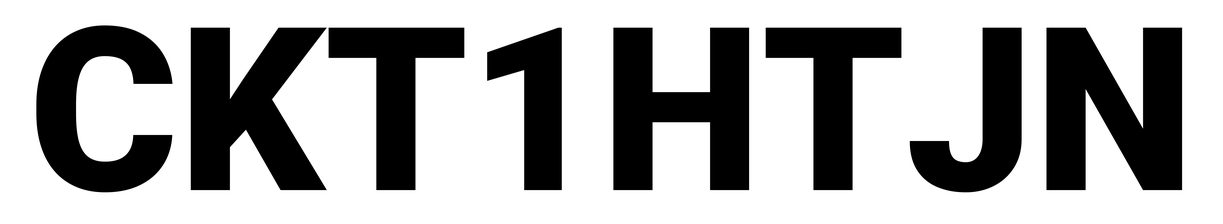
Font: Roboto_Black